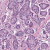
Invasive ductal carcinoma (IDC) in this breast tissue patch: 1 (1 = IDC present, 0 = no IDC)